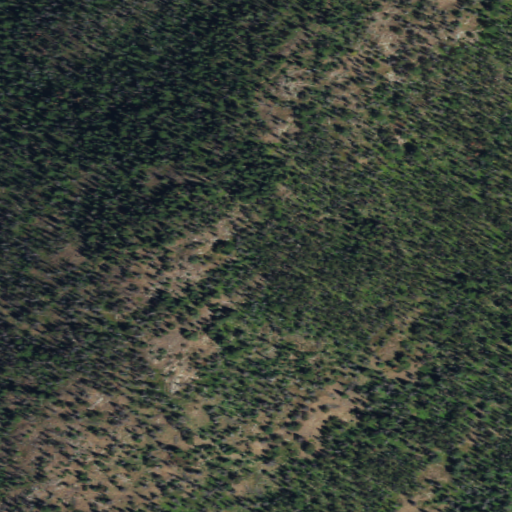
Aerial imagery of mountain in Washington named Gillette Mountain containing only evergreen forest